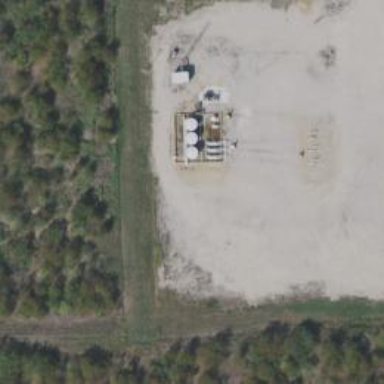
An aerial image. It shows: Storage tank with man-made structure.